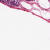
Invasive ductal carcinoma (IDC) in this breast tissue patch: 0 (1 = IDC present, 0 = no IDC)